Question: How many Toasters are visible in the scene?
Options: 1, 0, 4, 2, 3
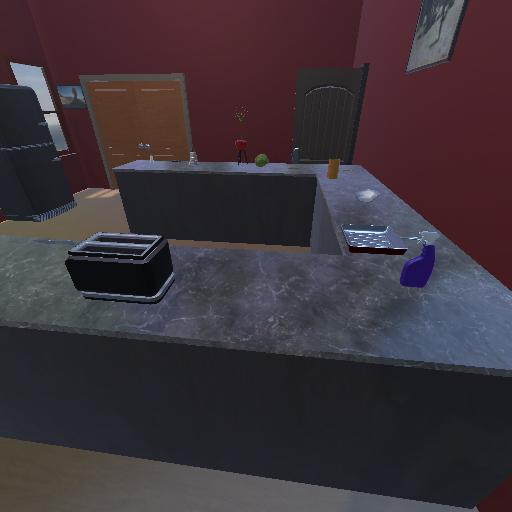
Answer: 1